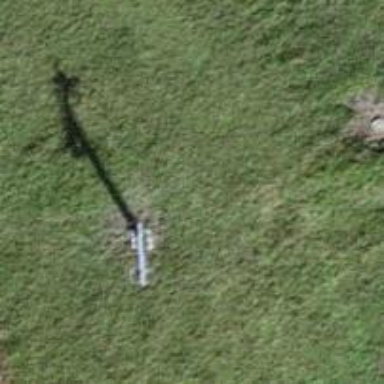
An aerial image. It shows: Pylon for aerialway.